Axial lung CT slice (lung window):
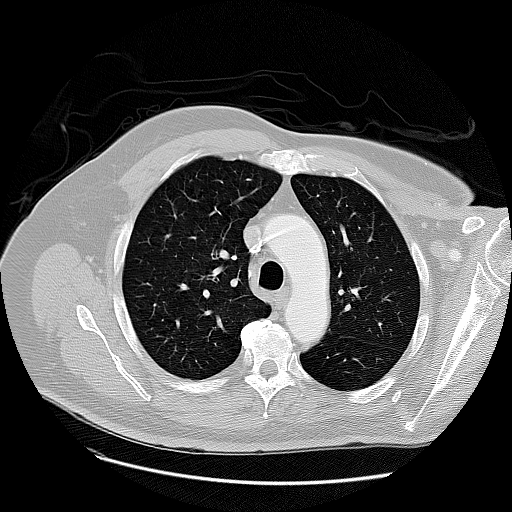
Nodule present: no